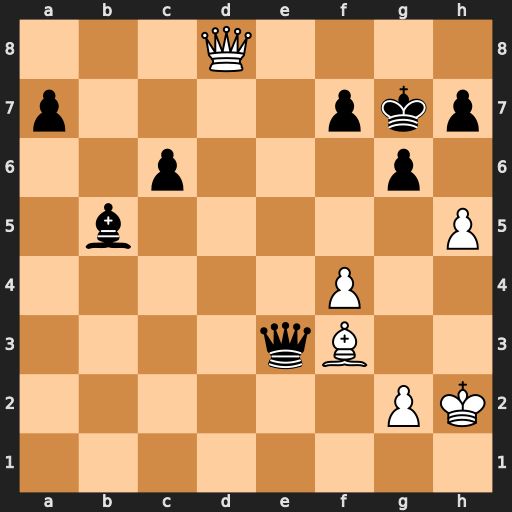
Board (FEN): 3Q4/p4pkp/2p3p1/1b5P/5P2/4qB2/6PK/8
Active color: w
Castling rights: -
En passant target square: -
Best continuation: h6+ Kxh6 Qf8#